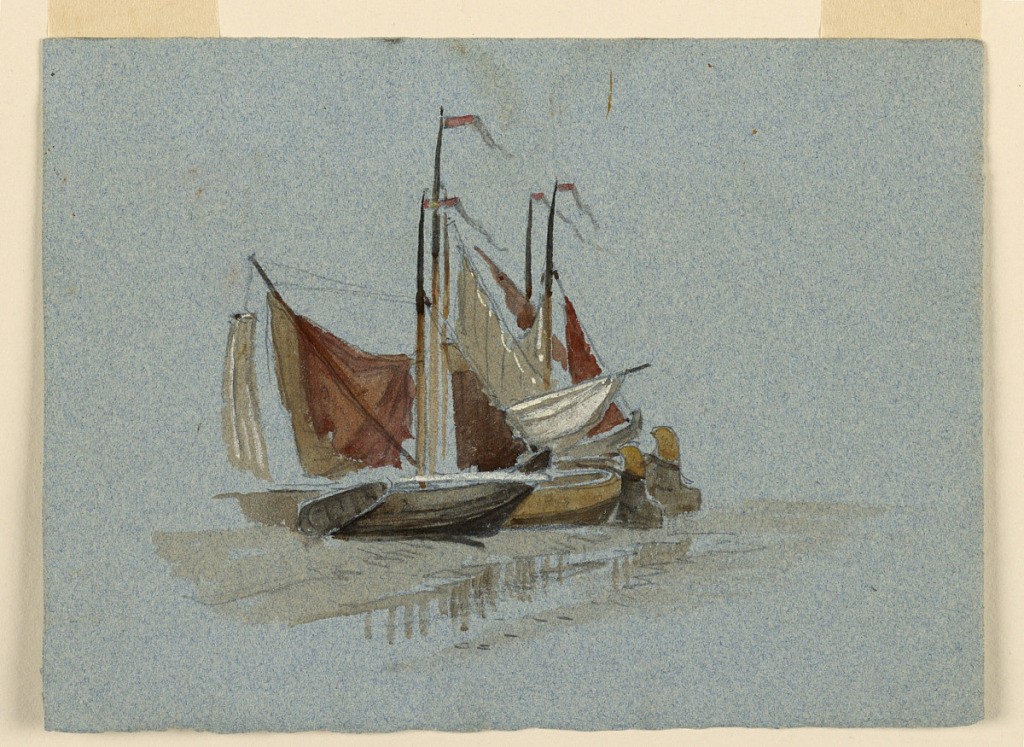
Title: Fishermens' Sail Boats
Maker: Samuel Colman, American, 1832–1920
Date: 1872
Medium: Brush and watercolor, gouache, graphite on grey-blue paper
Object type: Drawing
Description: Four boats with crowded sails and fluttering pennants rest upon dry ground.